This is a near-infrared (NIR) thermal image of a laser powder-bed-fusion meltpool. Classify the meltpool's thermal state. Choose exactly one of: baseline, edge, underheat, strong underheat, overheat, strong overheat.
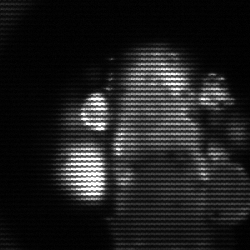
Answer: strong underheat